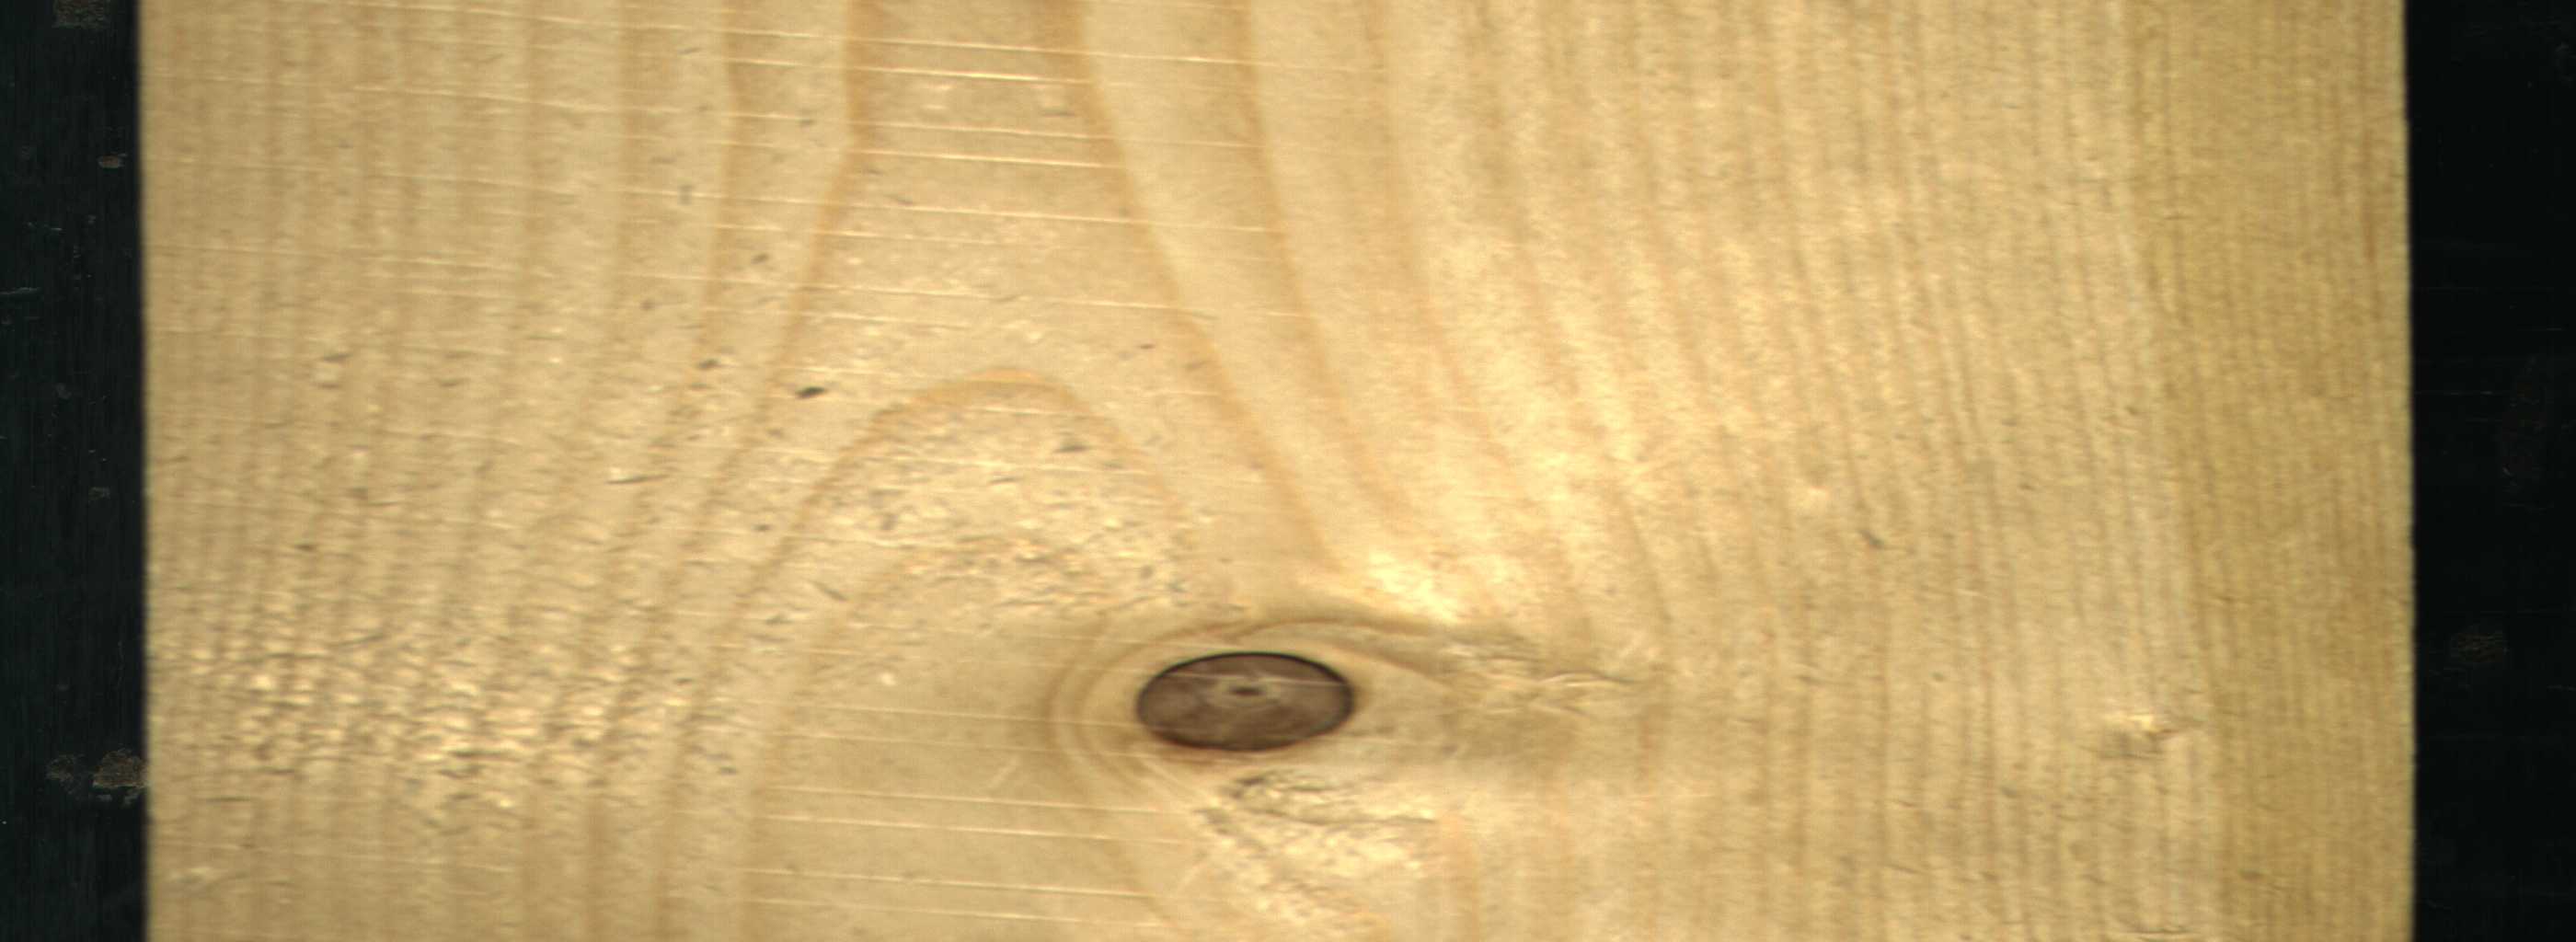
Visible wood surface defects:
resin
Dead_Knot